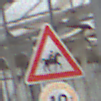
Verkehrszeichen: ReiterLinks
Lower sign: Geschwindigkeit10
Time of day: Midday
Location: Roofed (Special)
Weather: Overcast
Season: NotSpecified
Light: Natural